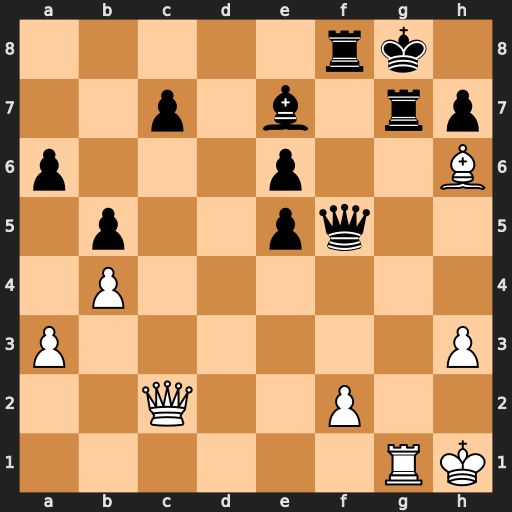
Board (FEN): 5rk1/2p1b1rp/p3p2B/1p2pq2/1P6/P6P/2Q2P2/6RK
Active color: w
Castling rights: -
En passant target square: -
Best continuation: Rxg7+ Kh8 Qxf5 exf5 Rxe7